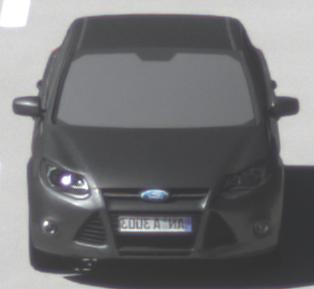
Make: Ford
Model: Focus 1.6 Ti-VCT
Detailed model: Focus (III)
Model produced from: 2011/09
Model produced until: 2014/09
Doors: 5
Color: gray
Road condition: dry road
Daytime: midday
Contrast: high contrast